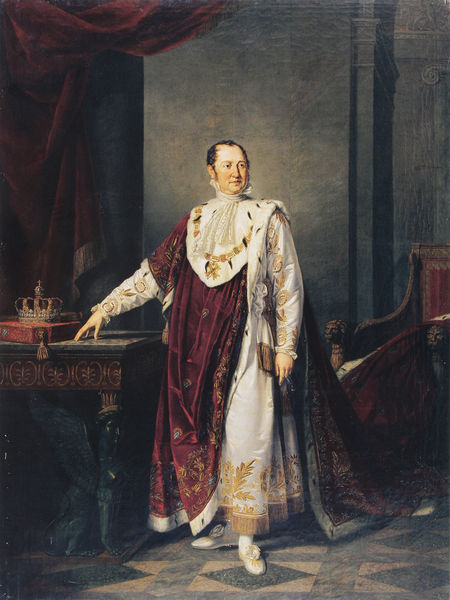
Titel: Joseph im Kronornat
Künstler: Moritz Kellerhoven
Standort: München
Institution: Bayerische Staatsgemäldesammlungen
Schlagwörter: blau, dunkel, gemälde, hand, mann, schatten, umhang, weiß, grün, frankreich, grau, hell, hut, licht, marmor, nase, ohr, profil, raum, schmuck, schwarz, stirn, stuhl, säule, tisch, zimmer, blick, rot, schal, malerei, ornament, wand, augen, hermelin, kleidung, kragen, pelz, samt, bildnis, hände, portrait, porträt, tischbein, vorhang, öl, boden, fransen, gewand, gold, haare, mantel, pose, realismus, reich, sessel, stehend, klassizismus, saum, krone, potrait, seide, engel, schleppe, schreibtisch, fußboden, haltung, schuhe, kette, mauer, bank, pilaster, saal, hohe, kaiser, kissen, könig, thron, glatze, halstuch, ornamente, bett, robe, bronze, edel, gemach, satin, wände, buch, steht, tischbeine, fliesen, napoleon, herrscher, trohn, mosaik, schuh, damast, kotletten, schnitzerei, gestus, löwen, prinz, repräsentation, troddeln, monarch, herrscherproträt, marmorboden, herrscherporträt, fließen, vorhand, prunk, steinboden, purpur, herrscherportrait, insignien, ornat, standbild, sphinx, palmetten, schue, gemächer, selbstdarstellung, tish, geschmeide, bonaparte, purpurmantel, ordenskette, hosenbundorden, kottletten, könig ludwig i., mamorboden, marmorfussboden, orden des goldenen vlieses, stuhlö, thronsessel, tischbeineä, palmettenfries, rochk, standbildniss, burgundrot